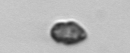
Label: Heterocapsa_rotundata